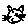
Label: cat